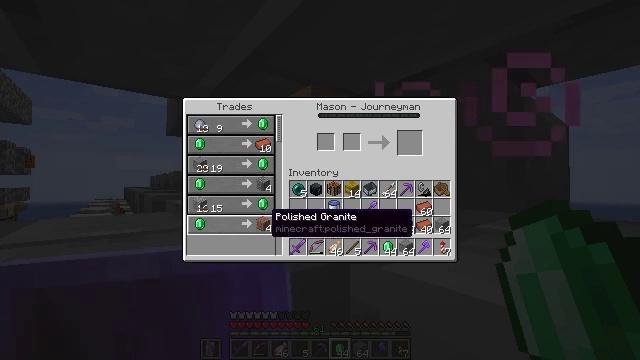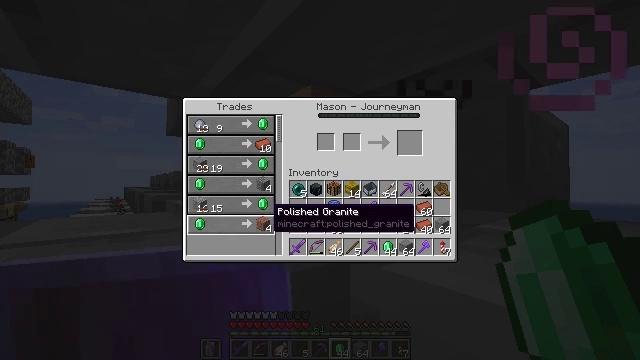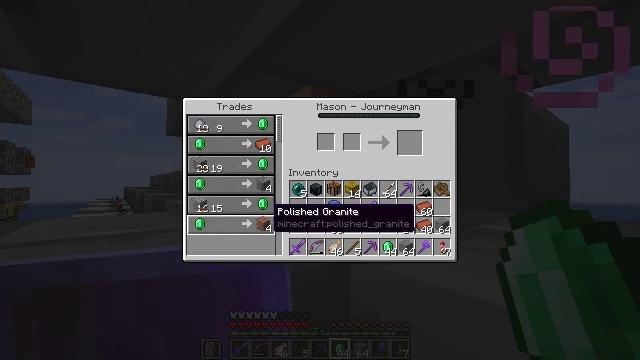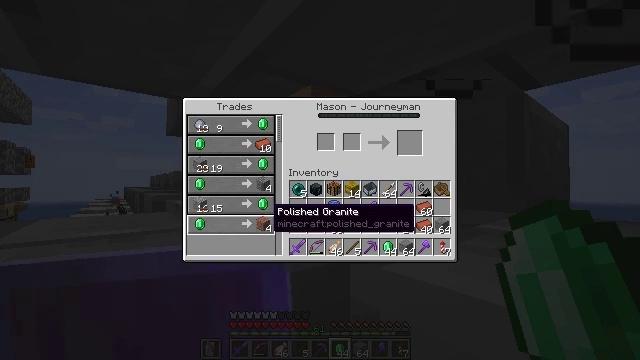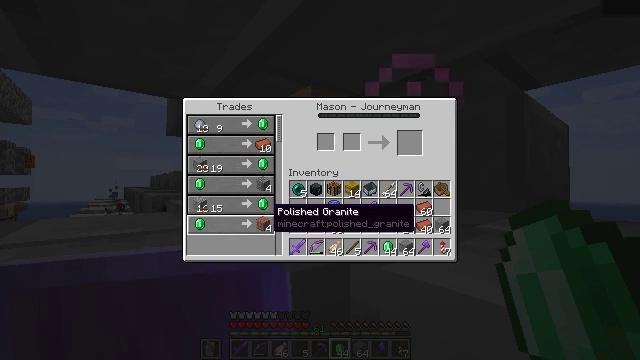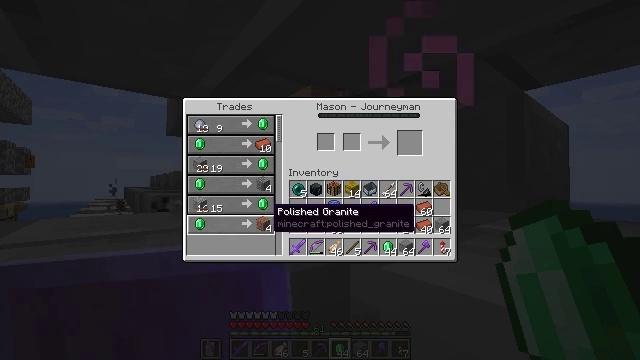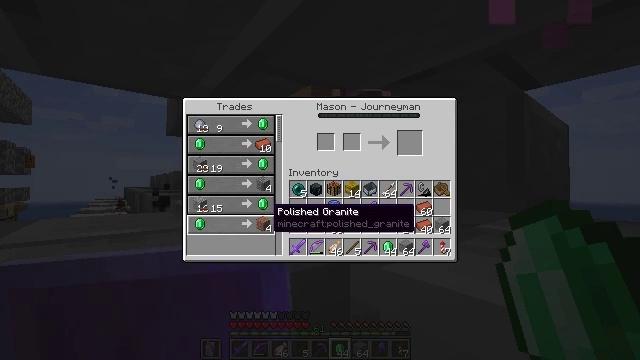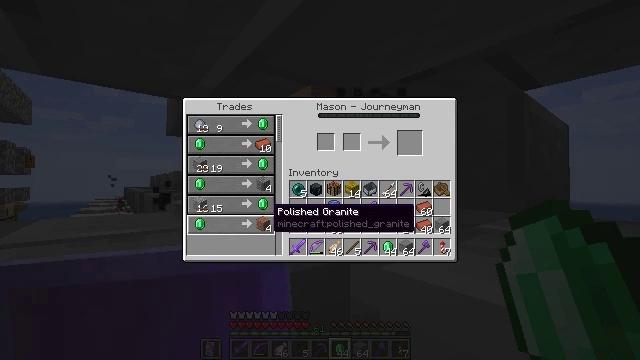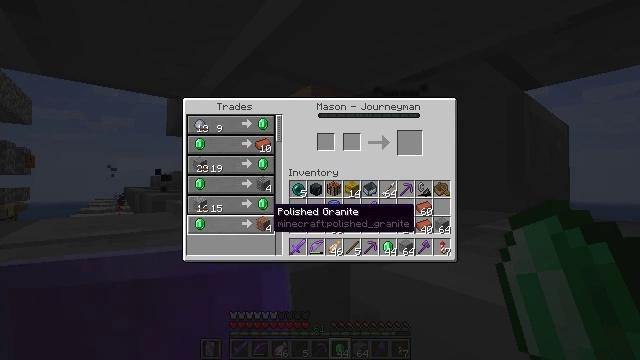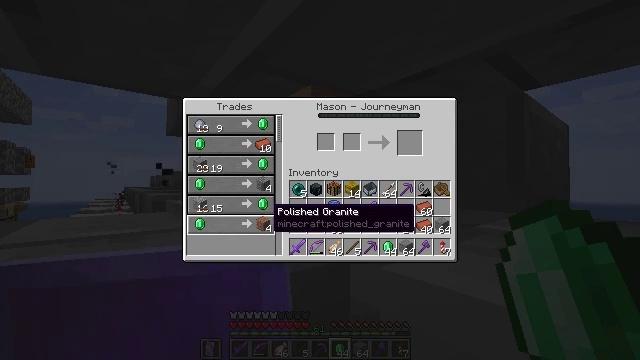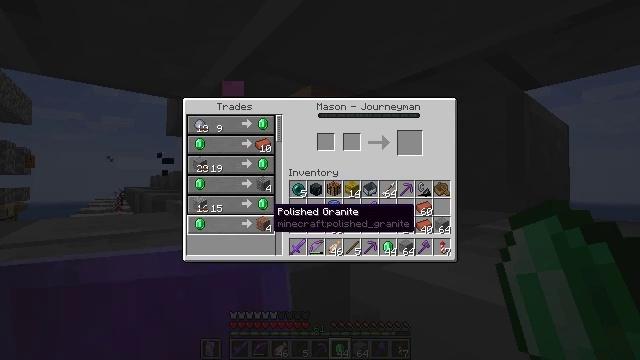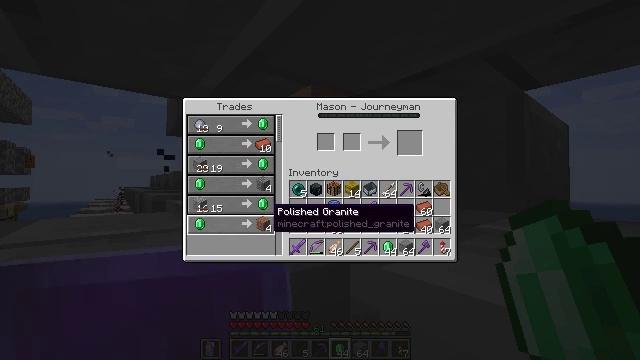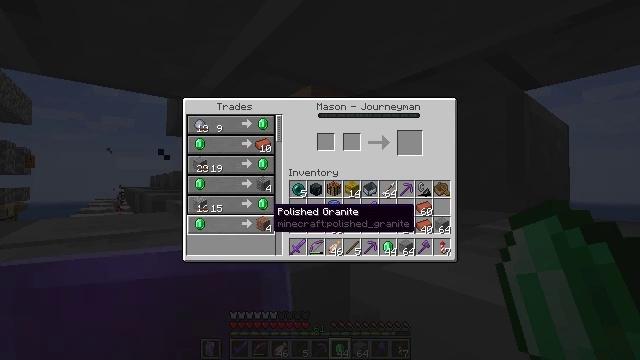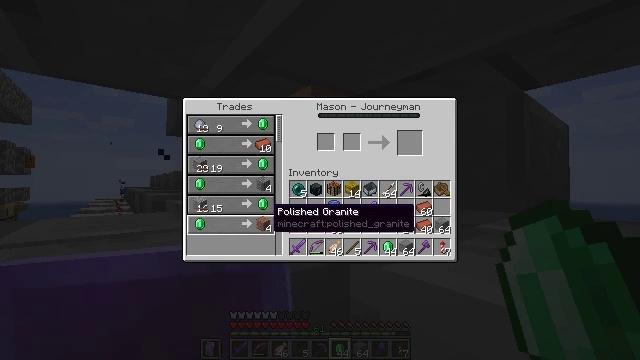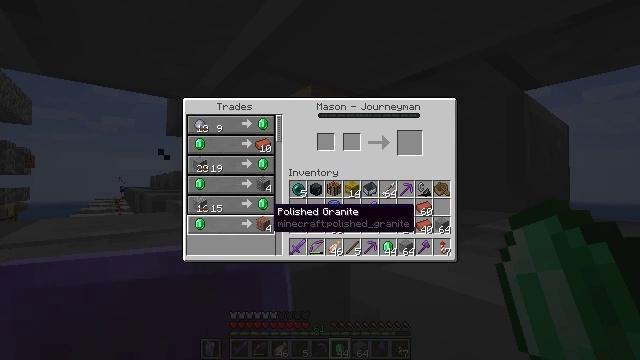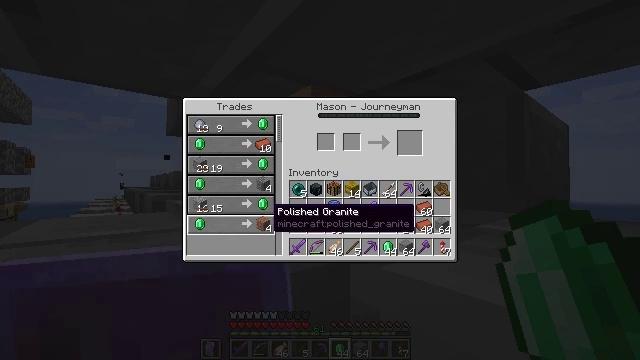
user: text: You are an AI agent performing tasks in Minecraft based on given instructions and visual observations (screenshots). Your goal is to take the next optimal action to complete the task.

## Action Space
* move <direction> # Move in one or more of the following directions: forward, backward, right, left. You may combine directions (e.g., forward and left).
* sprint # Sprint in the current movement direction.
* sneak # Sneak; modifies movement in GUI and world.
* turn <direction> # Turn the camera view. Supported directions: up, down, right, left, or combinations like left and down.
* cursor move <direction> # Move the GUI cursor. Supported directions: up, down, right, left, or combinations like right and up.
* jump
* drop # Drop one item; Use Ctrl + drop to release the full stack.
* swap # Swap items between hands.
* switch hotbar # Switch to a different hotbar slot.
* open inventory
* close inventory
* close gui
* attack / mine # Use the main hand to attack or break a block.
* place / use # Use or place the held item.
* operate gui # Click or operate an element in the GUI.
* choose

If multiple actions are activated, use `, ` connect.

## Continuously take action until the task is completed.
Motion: motion action
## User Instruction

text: Get polished granite by crafting four granite blocks.
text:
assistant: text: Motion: no_op
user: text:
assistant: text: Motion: no_op
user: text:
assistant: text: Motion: no_op
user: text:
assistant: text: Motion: no_op
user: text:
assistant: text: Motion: no_op
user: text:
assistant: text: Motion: no_op
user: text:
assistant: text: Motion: no_op
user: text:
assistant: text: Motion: no_op
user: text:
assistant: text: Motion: no_op
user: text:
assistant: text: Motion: no_op
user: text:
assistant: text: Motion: no_op
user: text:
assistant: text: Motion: no_op
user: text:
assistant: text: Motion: no_op
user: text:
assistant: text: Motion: no_op
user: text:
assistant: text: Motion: no_op
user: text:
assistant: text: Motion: no_op
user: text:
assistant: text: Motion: no_op
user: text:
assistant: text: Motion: no_op
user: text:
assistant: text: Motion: no_op
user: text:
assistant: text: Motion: no_op
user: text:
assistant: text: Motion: turn down
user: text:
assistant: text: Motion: no_op
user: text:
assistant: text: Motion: no_op
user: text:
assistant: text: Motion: no_op
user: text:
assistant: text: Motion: no_op
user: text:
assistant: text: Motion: no_op
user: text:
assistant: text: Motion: no_op
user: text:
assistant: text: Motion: no_op
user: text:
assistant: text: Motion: no_op
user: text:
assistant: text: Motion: no_op